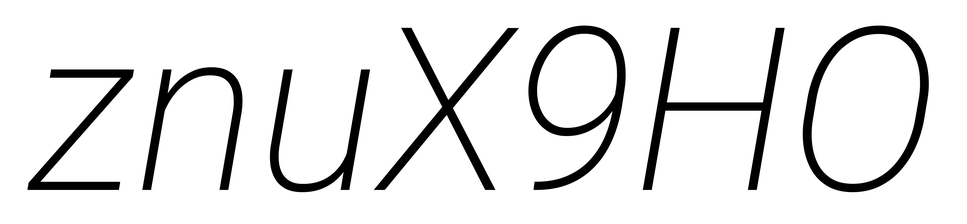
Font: Roboto-Italic_ExtraLight_Italic